Interaction volume radius: 10 \u00c5
Interaction volume height: 20 \u00c5
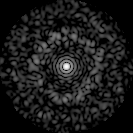
Disorder parameter: 0.8166